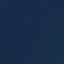
Label: SeaLake